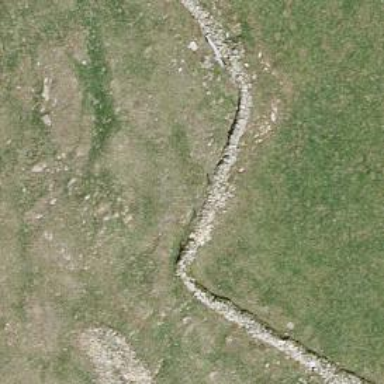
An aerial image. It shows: Wall is shown in the image.